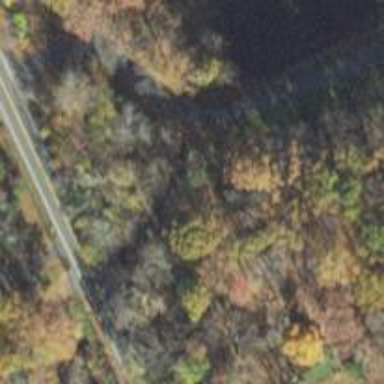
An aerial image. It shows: Culvert tunnel.